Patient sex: M
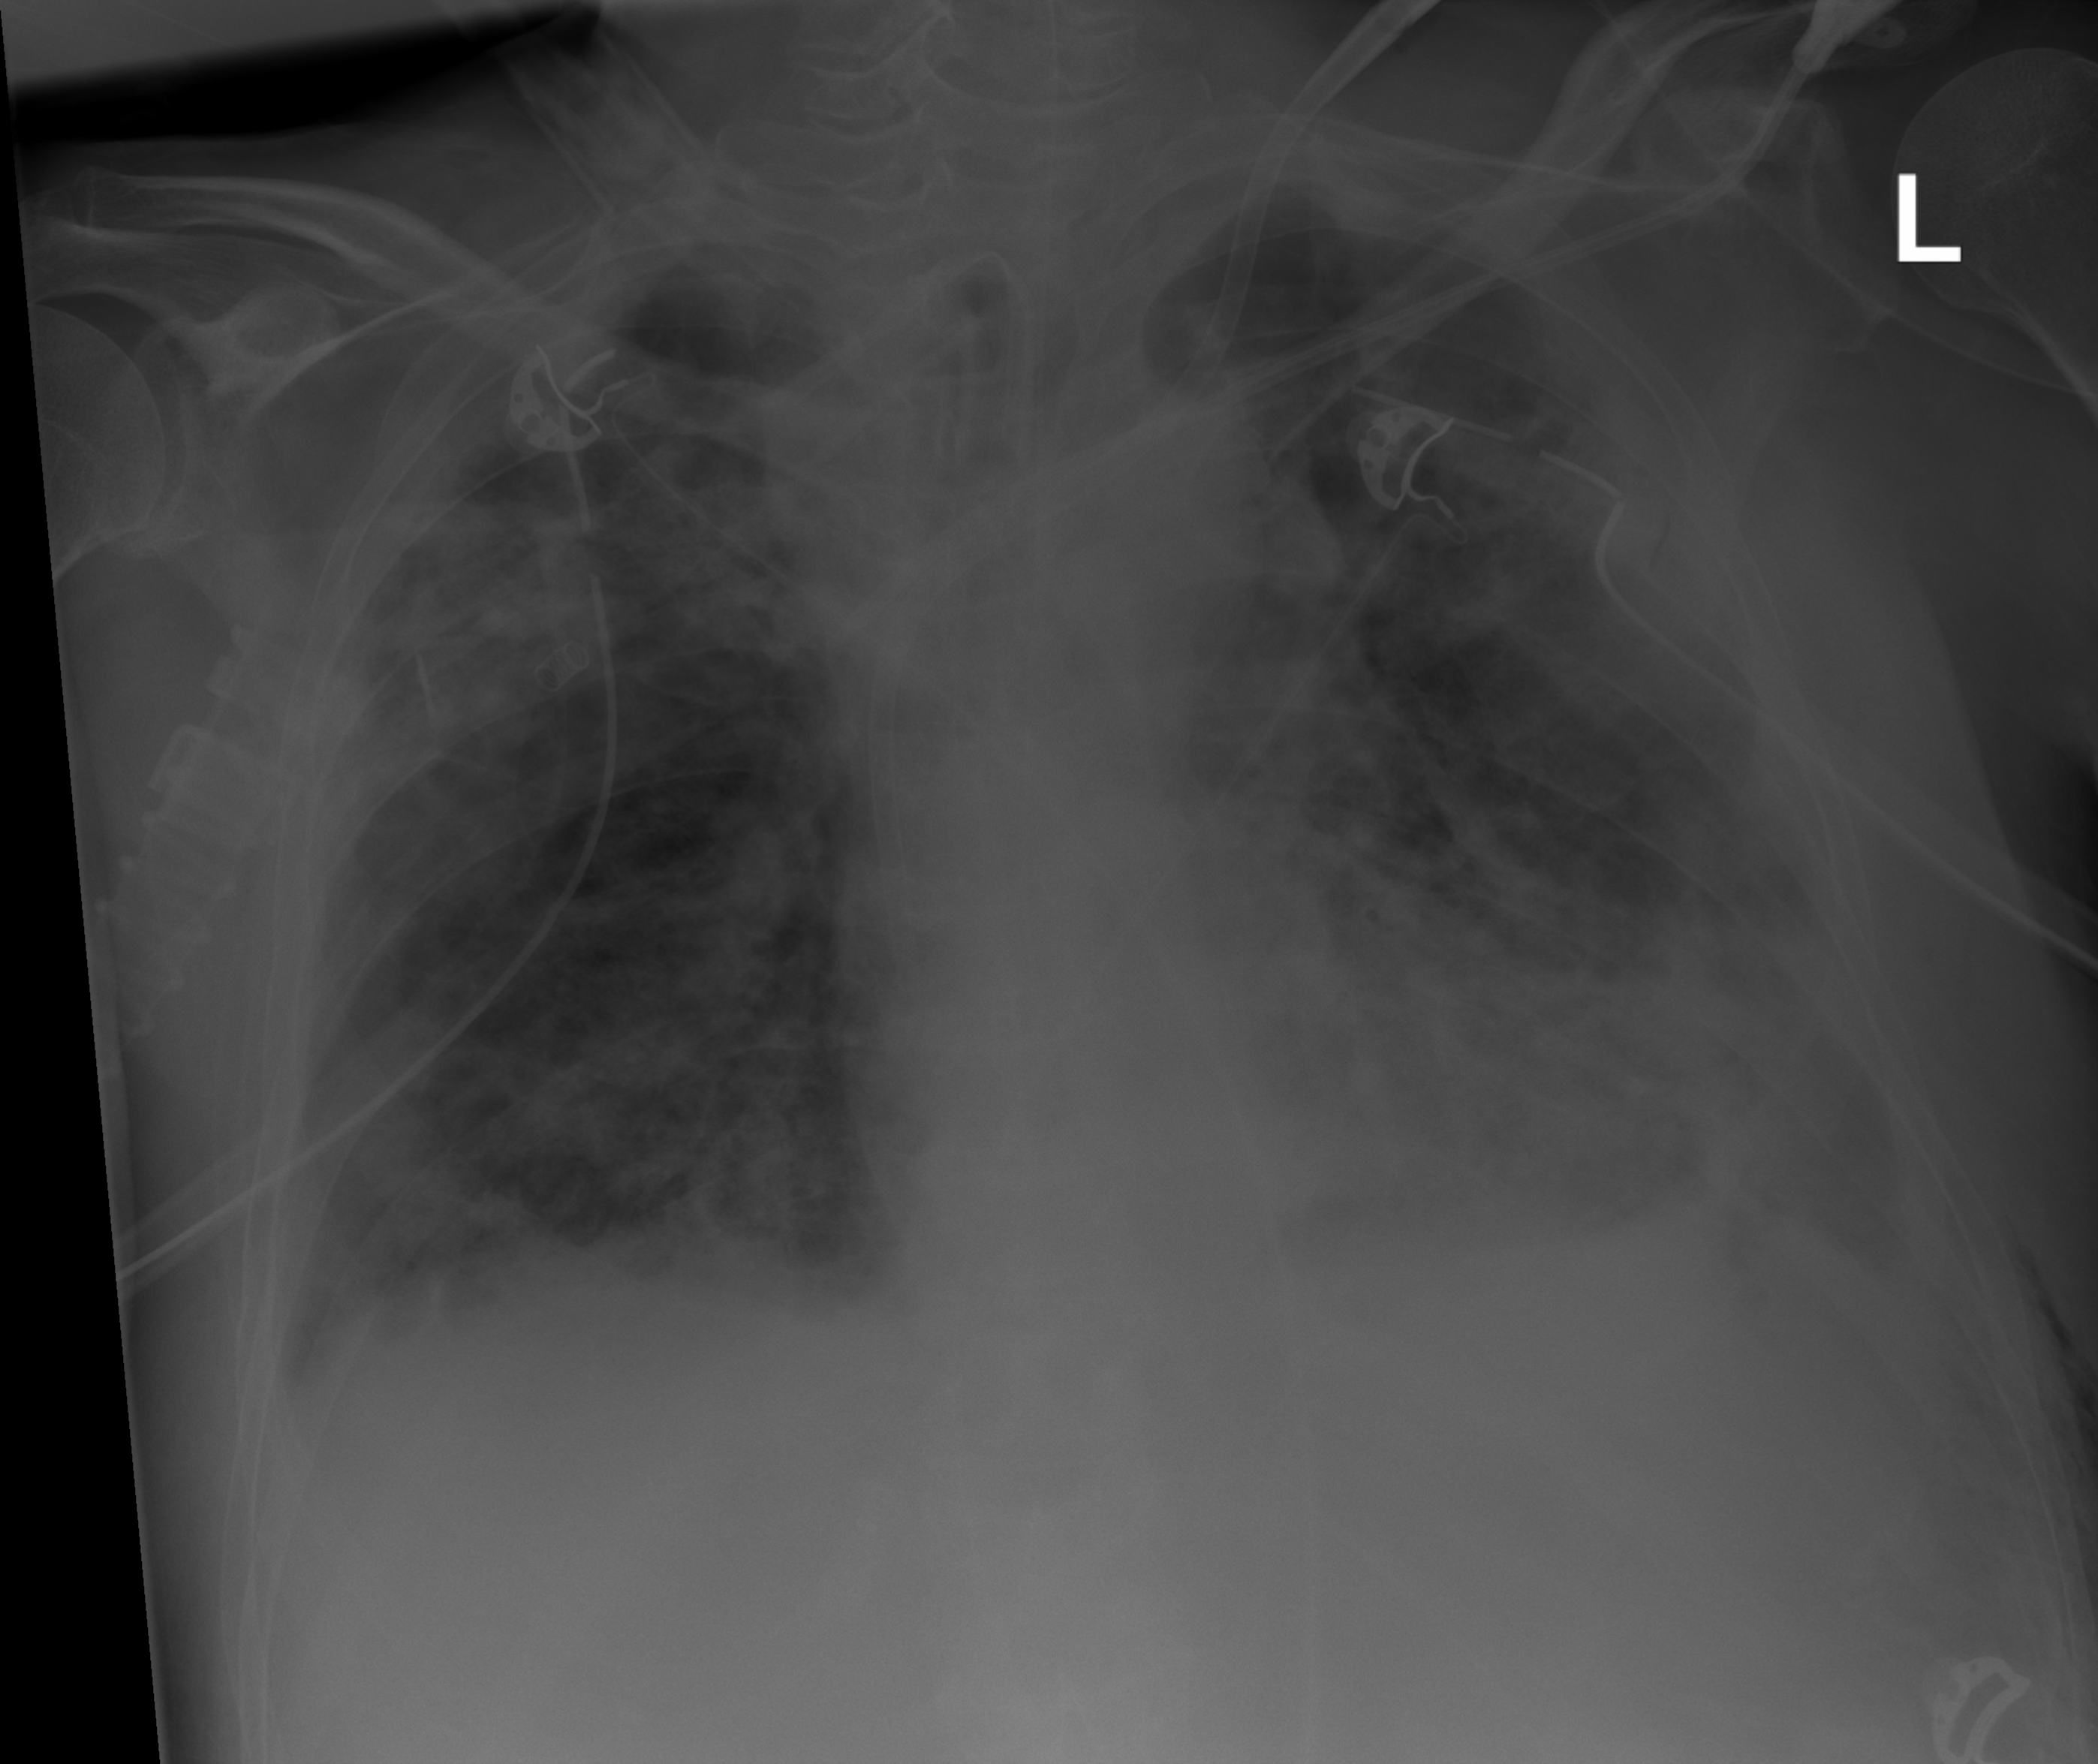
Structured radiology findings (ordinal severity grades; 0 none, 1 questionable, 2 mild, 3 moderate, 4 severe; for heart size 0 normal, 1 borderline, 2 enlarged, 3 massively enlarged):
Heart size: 0
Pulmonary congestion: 0
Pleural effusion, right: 0
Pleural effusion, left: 2
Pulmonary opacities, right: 3
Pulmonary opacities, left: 3
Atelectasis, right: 0
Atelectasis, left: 2